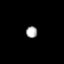
Tissue: lung
Cell type: Smooth muscle cells
Senescence score: 0.5658
Nuclear area (px): 129
Mean DAPI intensity: 168.55